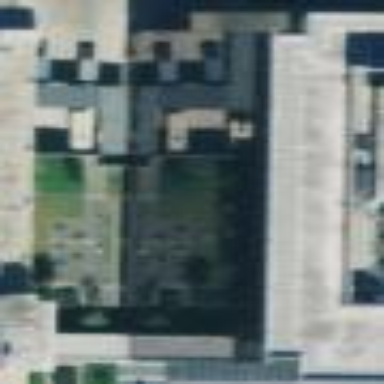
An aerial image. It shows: Office building.